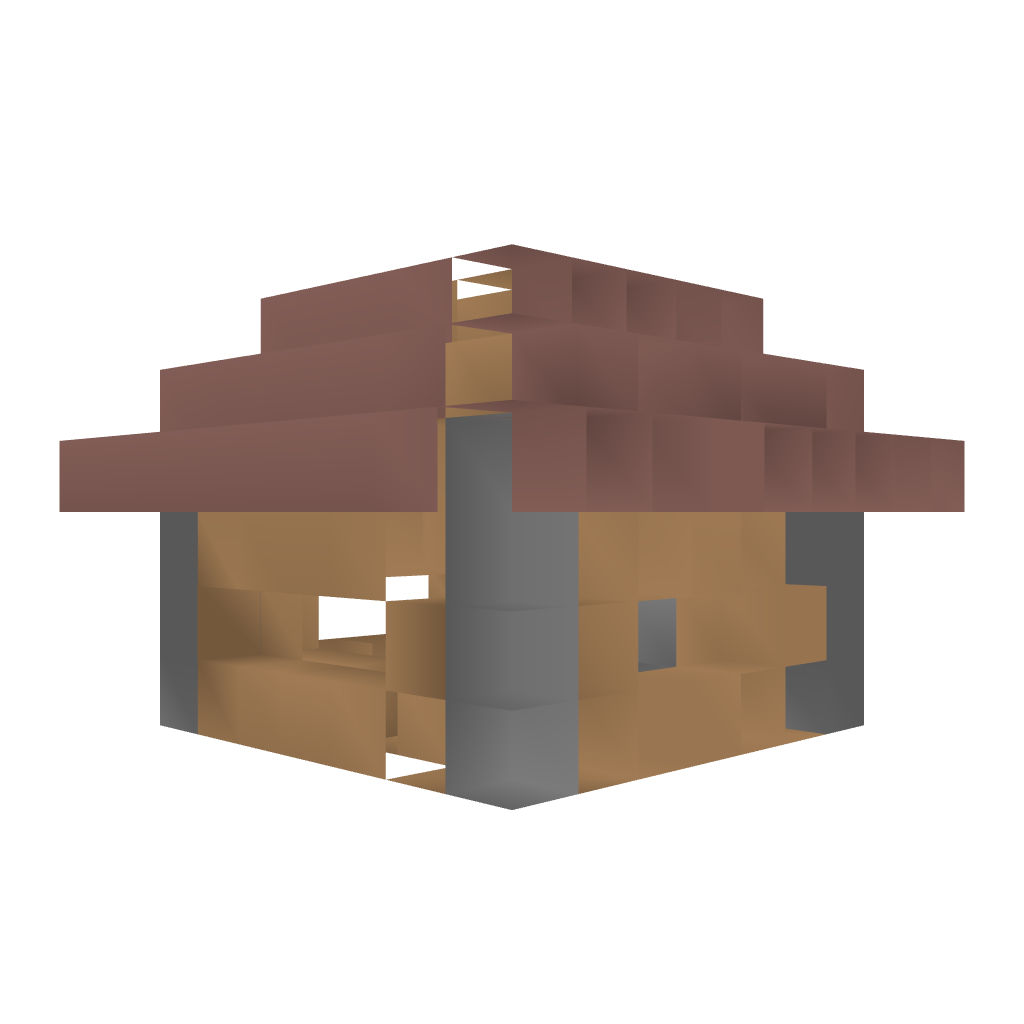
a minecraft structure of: Simple small house bad low quality